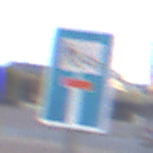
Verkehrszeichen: SackgasseRadverkehrFussgaengerDurchlaessig
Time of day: MorningAfternoon
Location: Outdoor (Urban)
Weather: PartlyCloudy
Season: NotSpecified
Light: Natural